Question: as shown below, if the user hover over the div then how to halt the fade out div? and if the is not hover the div then fadeout whatever the time is set to.?
below is the code i am using....for fadein and fadeout:
'''
$("#success").fadeOut('slow');
$("#success").fadeIn('slow');
$("#success").fadeTo(5000, 1).fadeOut(2000);
'''
my div:
'''
<div class="success"><a href="#" class="close">&times;</a>status message here...</div>
'''
i tried this:
'''
if ($('#success').is(':hover')) { //dont close me and reset the time ...}
'''
result:

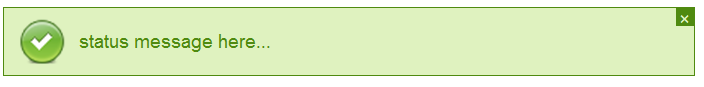
Answer: Something like this? <URL>
JS
'''
var $msg = $('#dvFadeMsg');
var timer = null;
function StartFadeTimer(){
timer = setTimeout(function(){
$msg.fadeOut('slow');
}, 1500);
}
$('#dvFadeMsg').hover(function(){
clearTimeout(timer);
}, function(){
StartFadeTimer();
});
$msg.fadeIn('slow');
StartFadeTimer();
'''
HTML
'''
<div id="dvFadeMsg">Fade me if no mouse</div>
'''